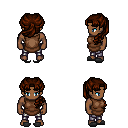
a pixel art fantasy rpg character, male body template, human, dark skin, brown tunic, metal pants, brown princess hairstyle, gray slippers, four views (front, back, left, right), 2x2 character sprite sheet, small pixel art, hard edges, no anti-aliasing